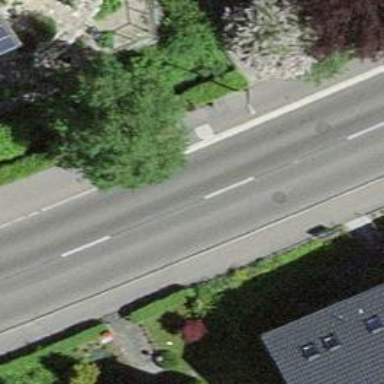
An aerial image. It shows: Bus stop with designated public transport stop position.